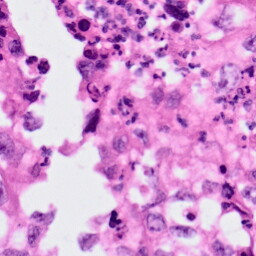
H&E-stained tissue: Lung